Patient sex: F
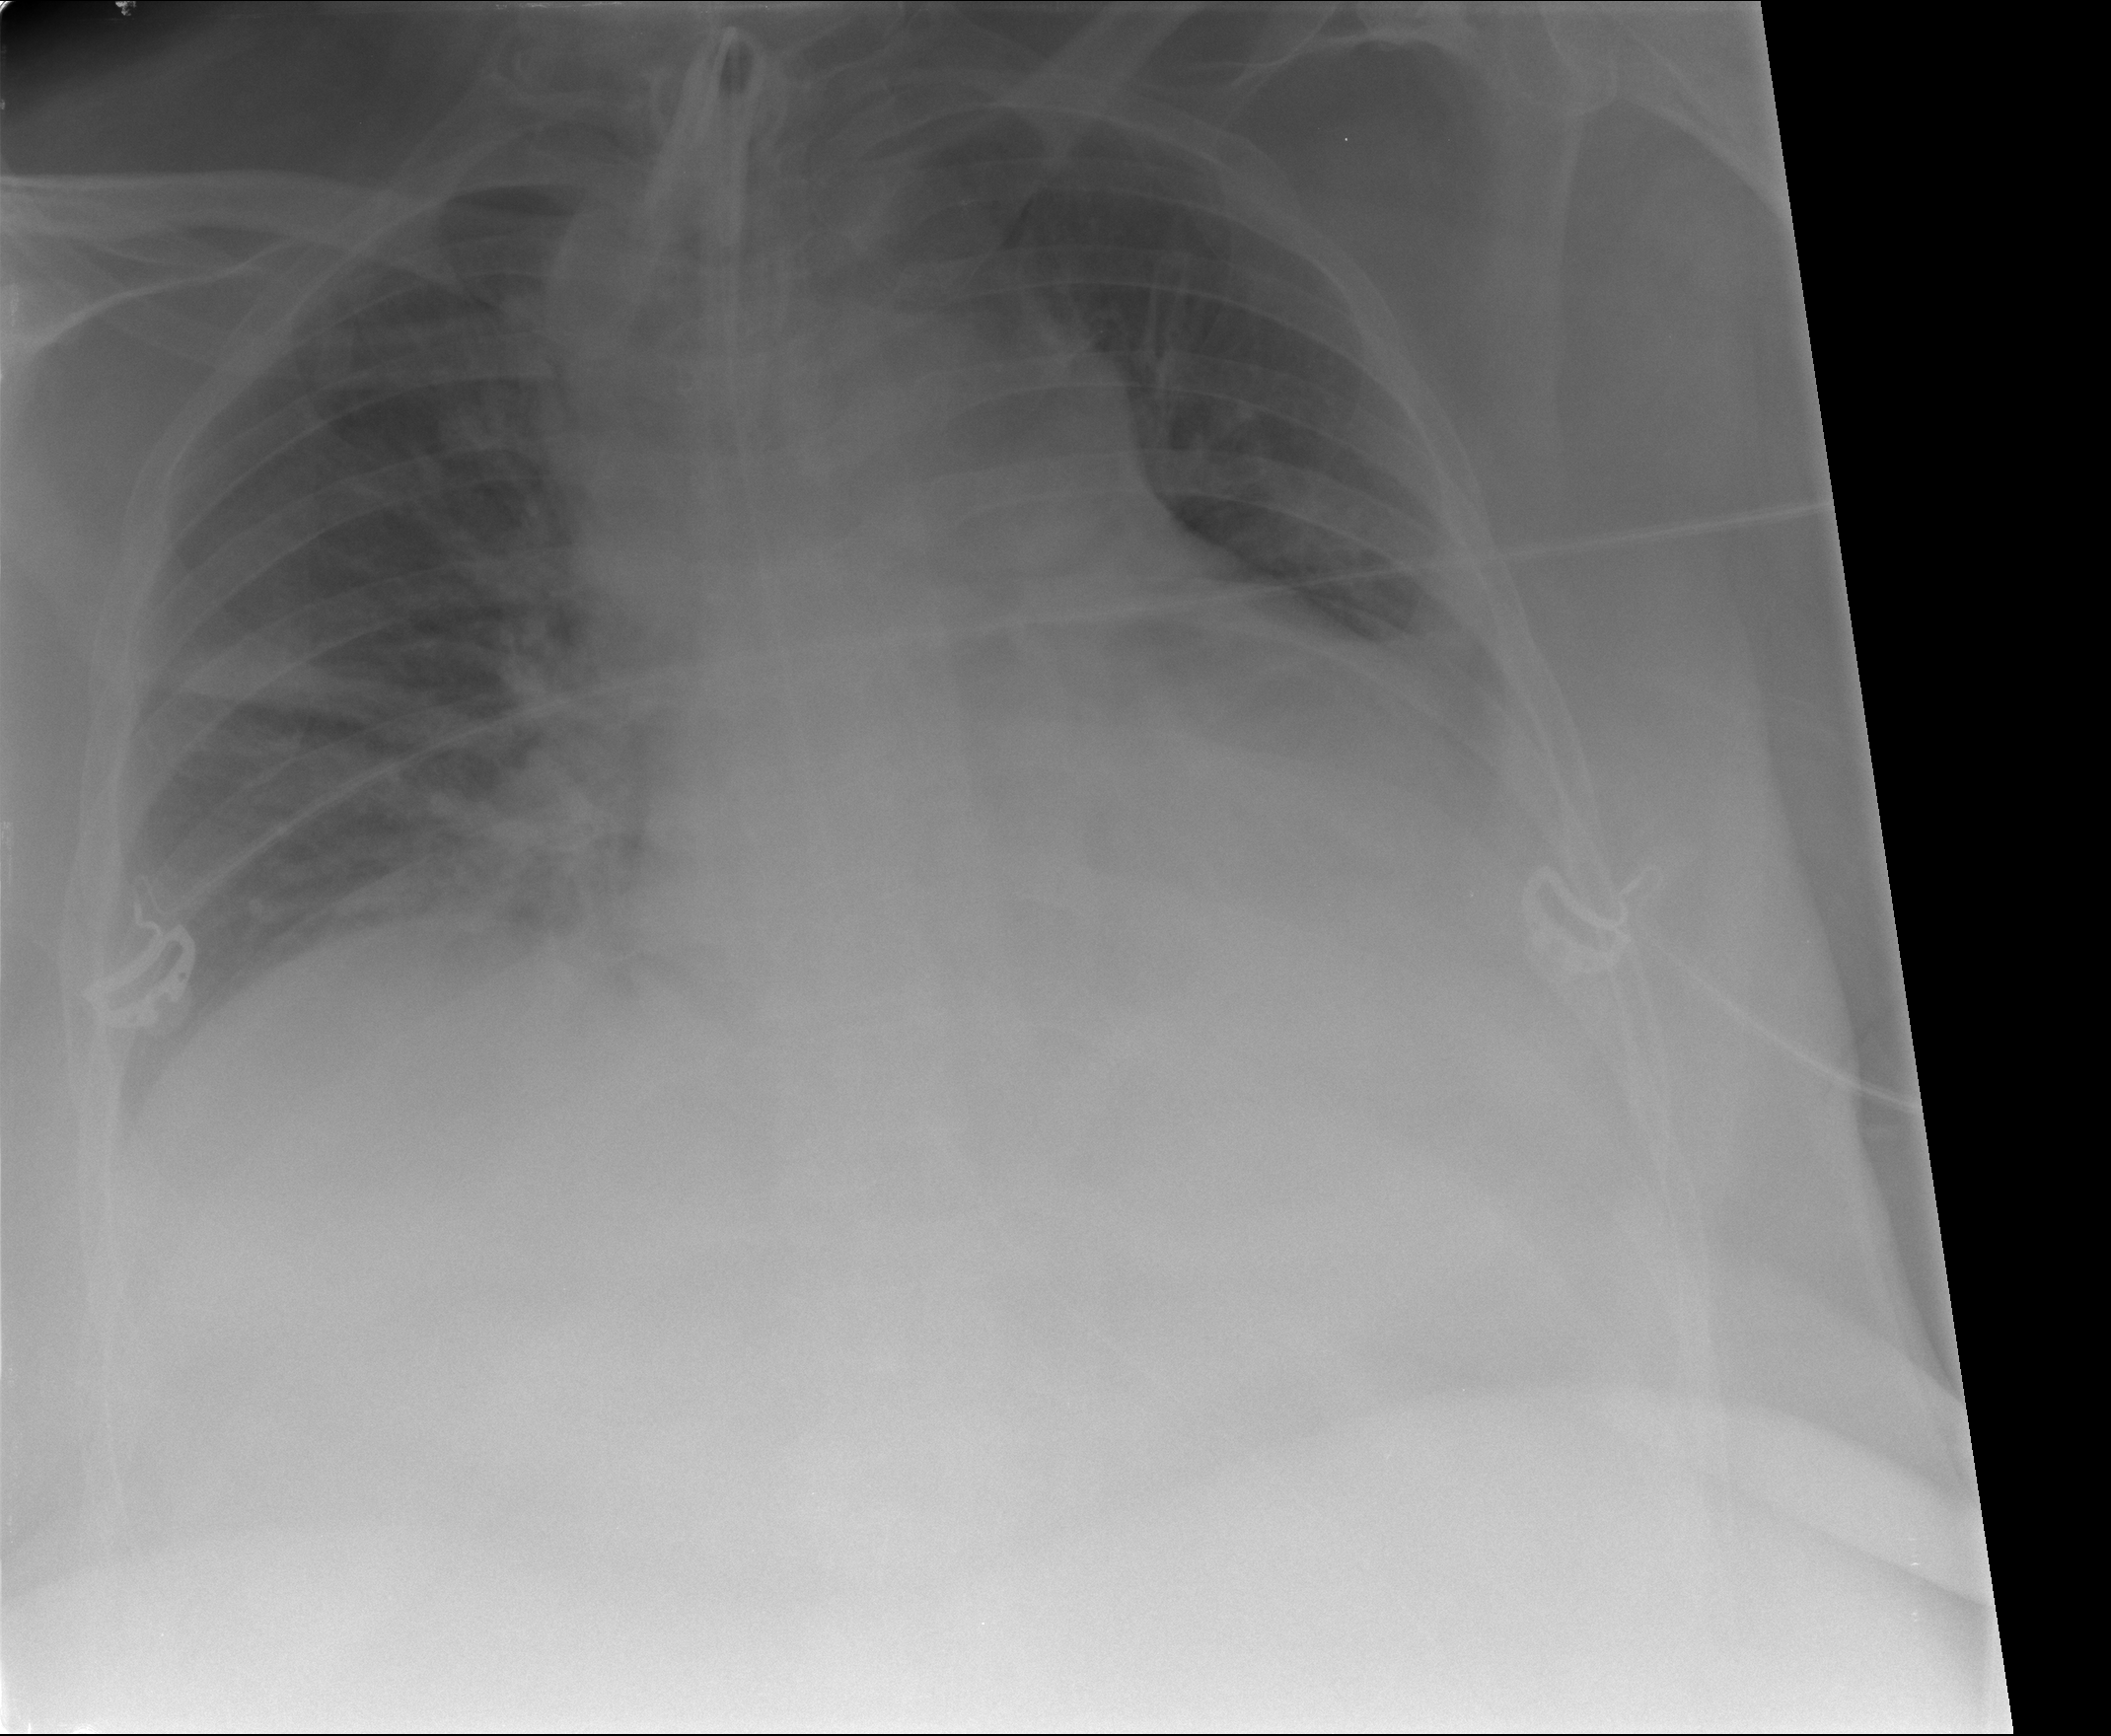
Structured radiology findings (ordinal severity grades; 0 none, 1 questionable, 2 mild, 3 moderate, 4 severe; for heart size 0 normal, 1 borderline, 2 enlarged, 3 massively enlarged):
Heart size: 2
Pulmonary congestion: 3
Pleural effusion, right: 0
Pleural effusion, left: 0
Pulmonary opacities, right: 0
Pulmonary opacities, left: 0
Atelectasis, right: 2
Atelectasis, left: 2